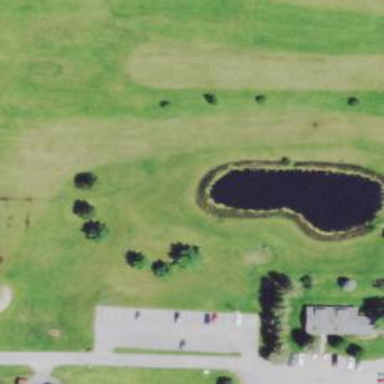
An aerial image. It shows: Golf hole.